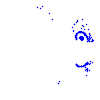
Particle: electron